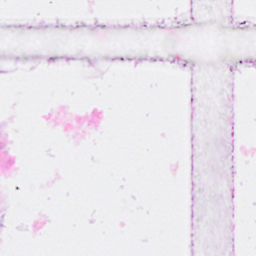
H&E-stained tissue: Breast